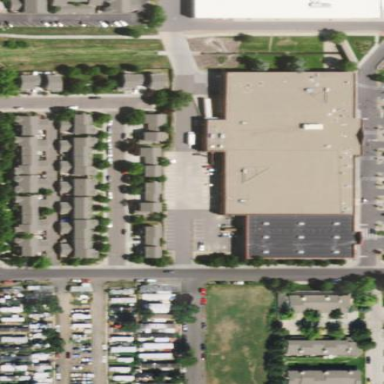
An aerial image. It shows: Retail building housing supermarket.